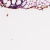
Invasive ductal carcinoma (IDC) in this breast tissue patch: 0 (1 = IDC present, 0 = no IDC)